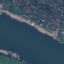
Land use / land cover class: River